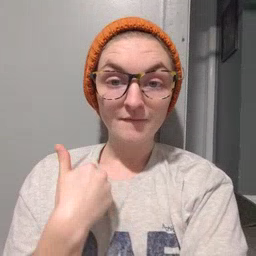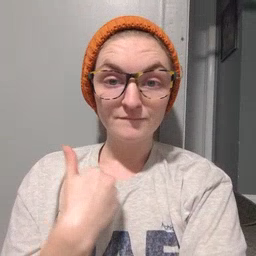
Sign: have